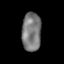
Tissue: lung
Cell type: Epithelial cells
Senescence score: 0.2214
Nuclear area (px): 727
Mean DAPI intensity: 122.164